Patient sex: M
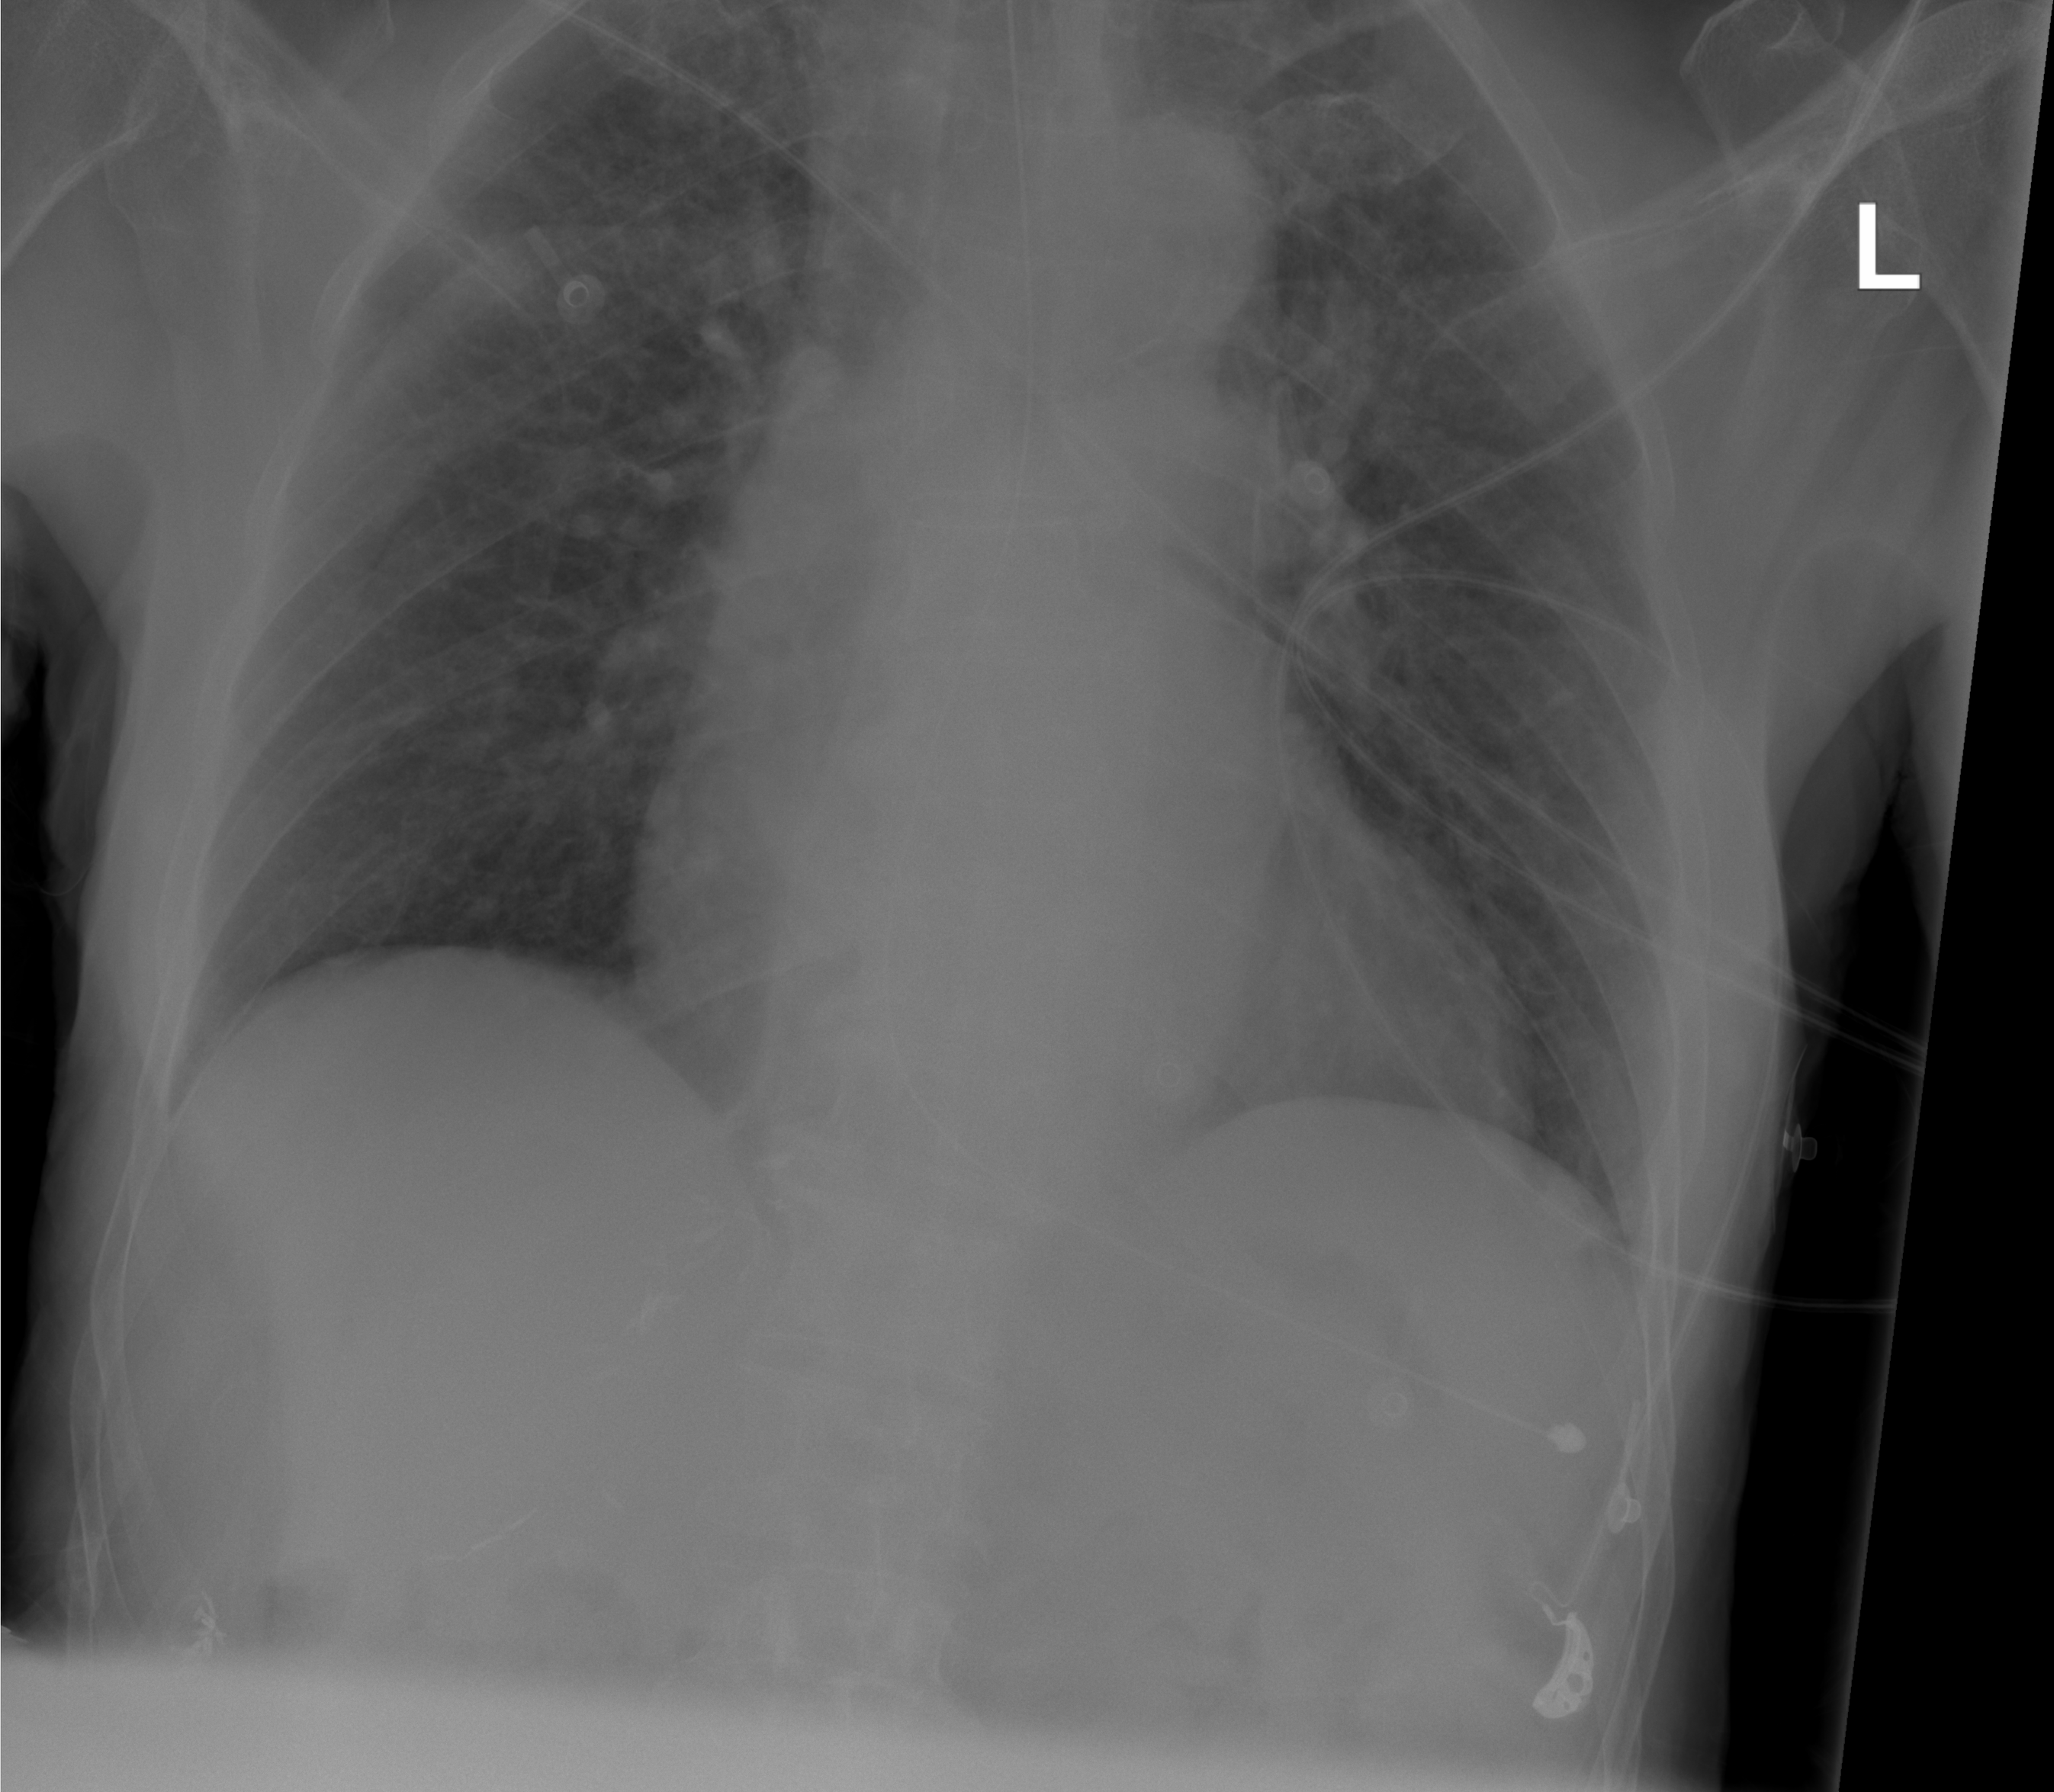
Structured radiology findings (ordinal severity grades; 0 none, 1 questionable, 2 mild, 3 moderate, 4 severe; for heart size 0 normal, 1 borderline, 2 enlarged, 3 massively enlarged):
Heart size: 0
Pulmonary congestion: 2
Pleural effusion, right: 0
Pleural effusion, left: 0
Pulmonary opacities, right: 0
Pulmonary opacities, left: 0
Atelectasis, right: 0
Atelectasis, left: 0